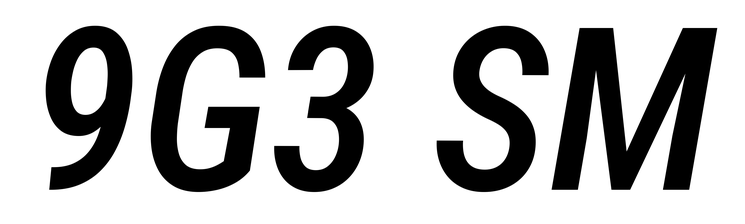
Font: Roboto-Italic_Condensed_Medium_Italic